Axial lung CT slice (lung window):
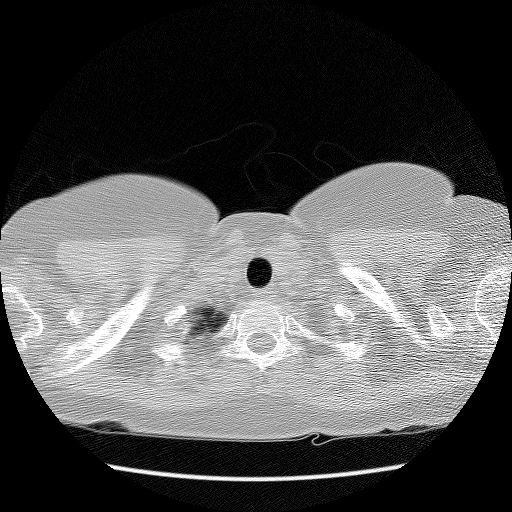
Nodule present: no